Question:
Hello everyone!
I am trying to get a basic python server running. But unfortunately it doesn't work and after hours of googling I have simply no clue.
I installed Python3, checked the version and differed the syntax, but it's no use: It always gives me an "invalid syntax" error.
Anyone who knows what's going wrong?
thanks in advance !
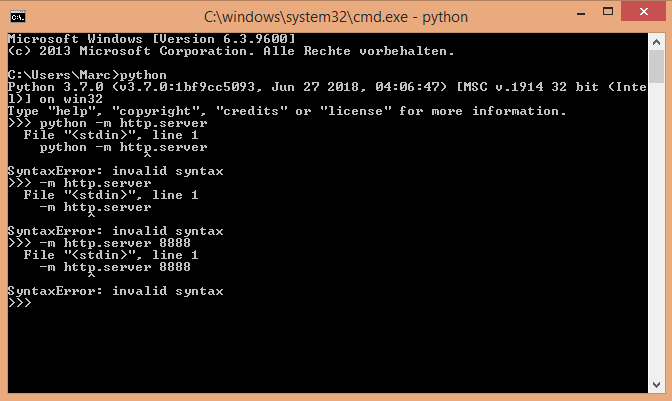
Answer: You have to use that command on the command line:
i.e.
'''
C:\Users\Marc>python -m http.server
'''
this command calls the Windows equivalent directory of the Unix: '/usr/lib/python3.x/http/server.py'. So something like: 'C:\Python3x\Lib\http\server.py'.